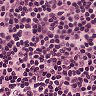
Metastatic tissue present: no